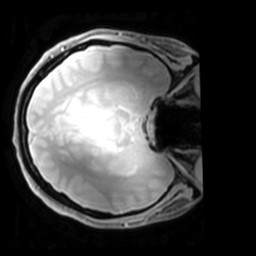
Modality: PDw
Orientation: axial
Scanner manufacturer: philips
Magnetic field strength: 7 T
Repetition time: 0.008 s
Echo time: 0.001974 s